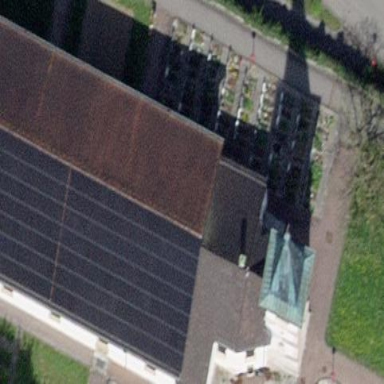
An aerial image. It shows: Building that is place of worship.